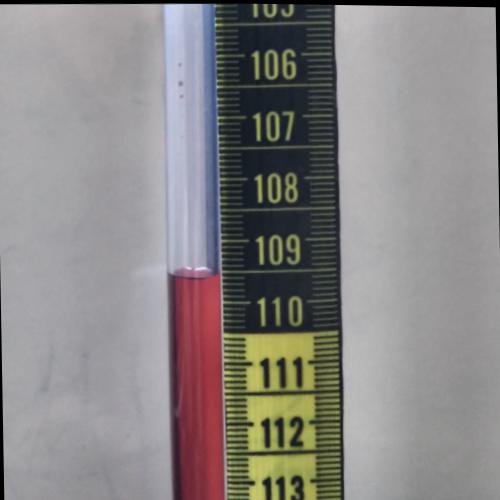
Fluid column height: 109.6 cm